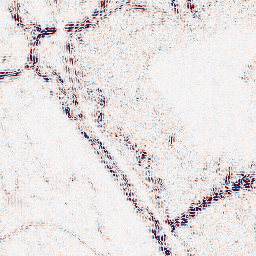
Category: wavelet
Decomposition family: wavelet_biorthogonal
Decomposition parameters: wavelet: bior4.4
level: 2
Upsampling method: bicubic
Upsampling parameters: scale: 8
Upsampling scale: 8